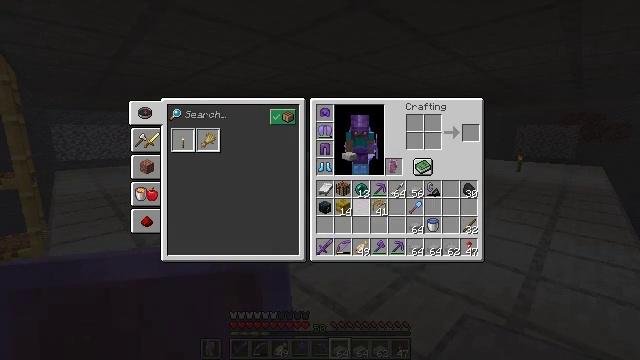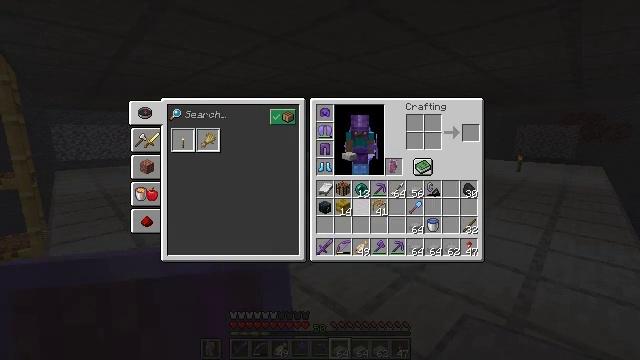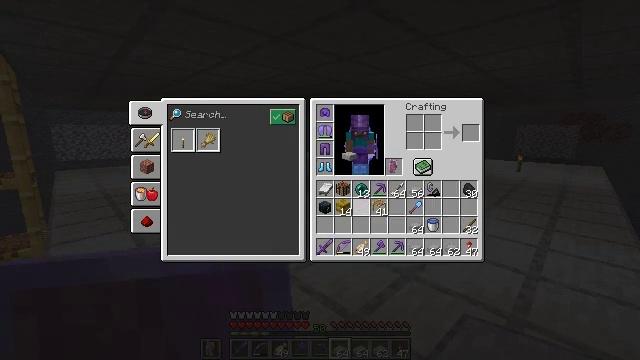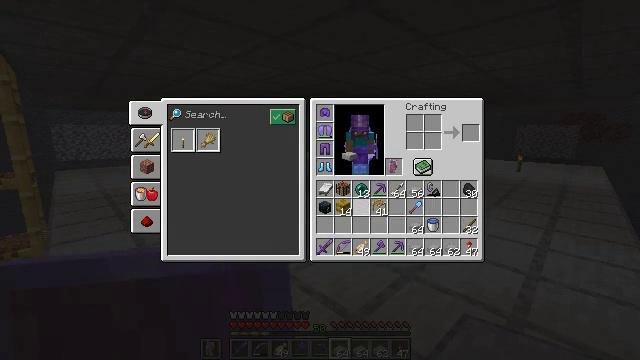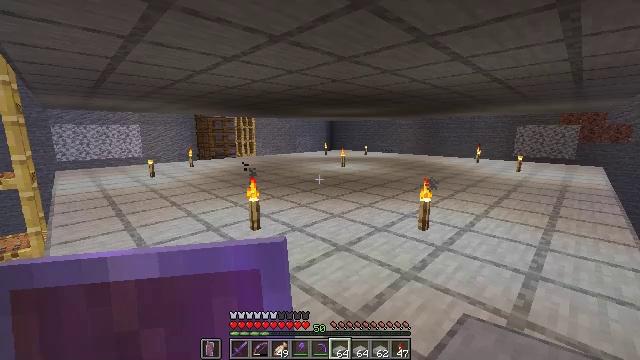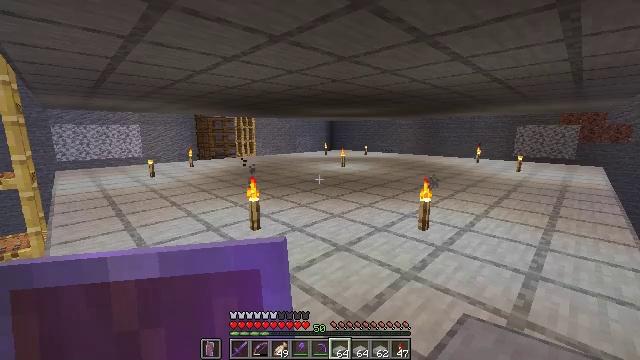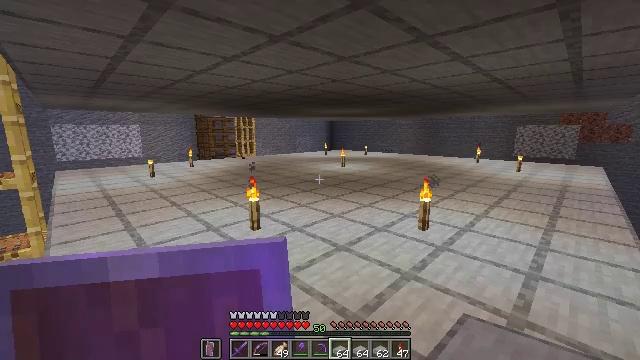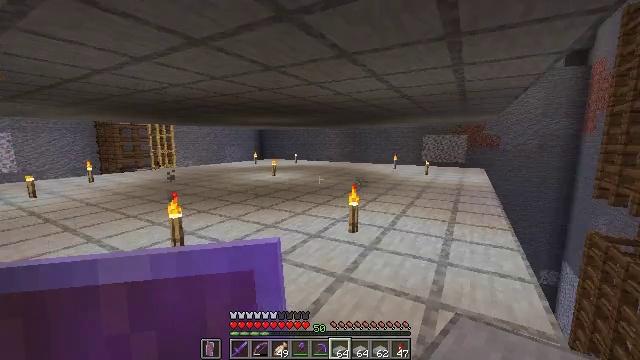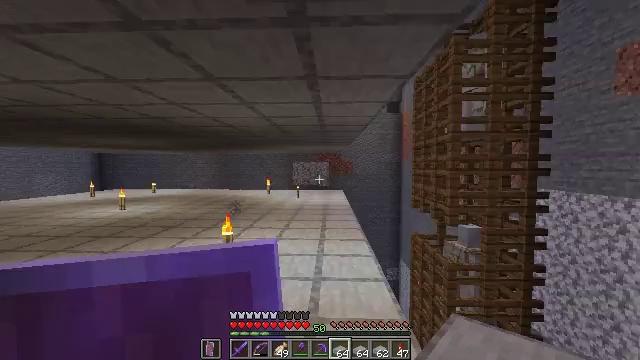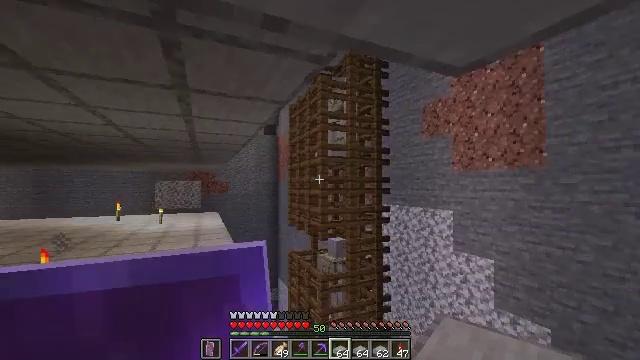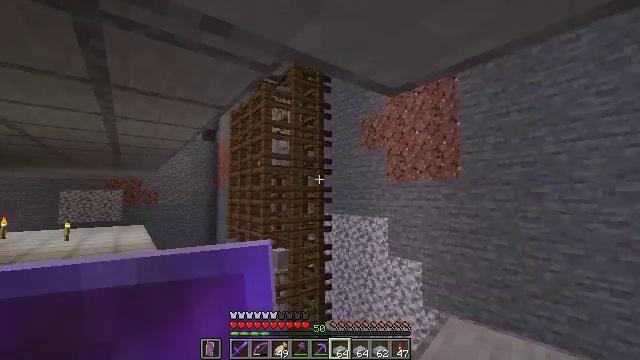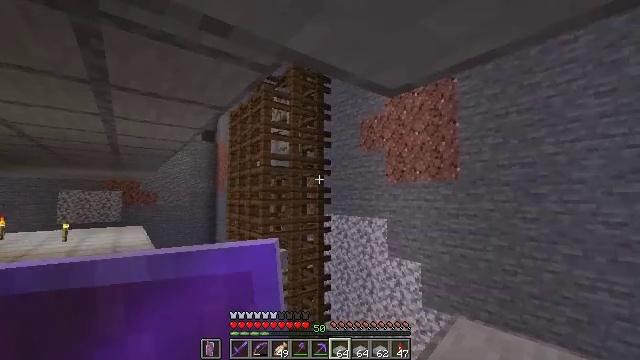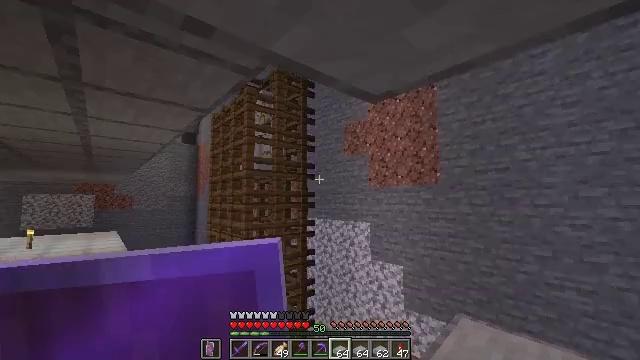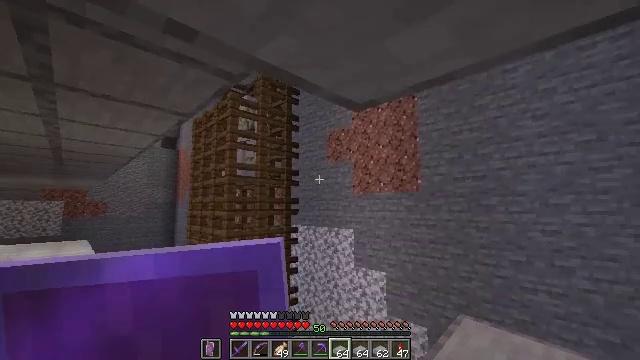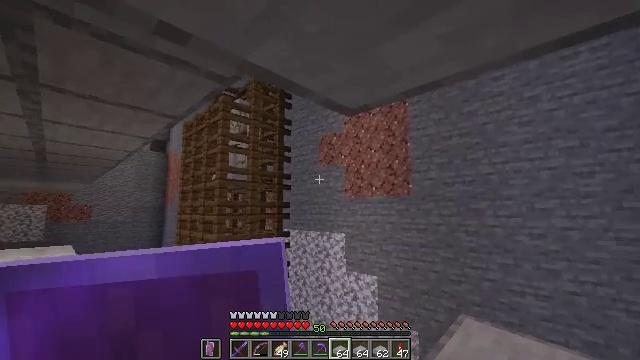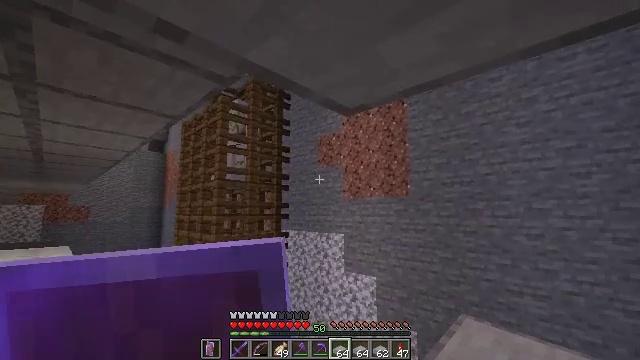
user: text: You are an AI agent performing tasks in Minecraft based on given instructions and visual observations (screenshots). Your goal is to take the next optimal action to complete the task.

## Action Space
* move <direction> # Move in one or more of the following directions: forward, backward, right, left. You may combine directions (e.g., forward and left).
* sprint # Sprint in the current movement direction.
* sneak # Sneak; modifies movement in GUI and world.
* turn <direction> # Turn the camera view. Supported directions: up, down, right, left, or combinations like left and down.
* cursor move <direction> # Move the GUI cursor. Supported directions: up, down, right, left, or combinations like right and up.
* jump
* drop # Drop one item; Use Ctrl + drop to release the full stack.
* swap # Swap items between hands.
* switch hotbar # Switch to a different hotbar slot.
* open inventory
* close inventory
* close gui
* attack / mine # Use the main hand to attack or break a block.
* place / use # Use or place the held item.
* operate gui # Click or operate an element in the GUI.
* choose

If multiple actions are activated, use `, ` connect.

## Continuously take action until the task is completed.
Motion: motion action
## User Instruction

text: Collect smooth stone slab pieces.
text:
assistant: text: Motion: no_op
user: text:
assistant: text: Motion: no_op
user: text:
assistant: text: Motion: no_op
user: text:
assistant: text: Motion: no_op
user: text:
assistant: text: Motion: no_op
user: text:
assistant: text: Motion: no_op
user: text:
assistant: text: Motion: turn right and up
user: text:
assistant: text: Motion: turn right and up
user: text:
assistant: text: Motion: turn right and up
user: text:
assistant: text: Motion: turn right and up
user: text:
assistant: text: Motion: no_op
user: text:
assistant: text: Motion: turn right
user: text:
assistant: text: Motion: turn right and up
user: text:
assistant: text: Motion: sneak, turn right
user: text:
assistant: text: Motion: sneak
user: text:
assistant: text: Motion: sneak
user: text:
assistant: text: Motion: sneak
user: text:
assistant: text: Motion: sneak
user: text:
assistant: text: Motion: sneak, turn right and up
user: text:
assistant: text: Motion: sneak, turn right and up
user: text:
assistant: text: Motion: sneak
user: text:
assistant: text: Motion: move forward, sneak
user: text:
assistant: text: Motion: move forward, sneak
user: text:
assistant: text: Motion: move forward, sneak
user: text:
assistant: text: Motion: sneak, turn right and up
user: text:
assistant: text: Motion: sneak, turn right and up
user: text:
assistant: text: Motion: sneak, turn right and up
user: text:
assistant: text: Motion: move left, sneak, turn right and up
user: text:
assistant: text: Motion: move left, sneak, turn right and up
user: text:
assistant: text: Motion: move left, sneak, turn right and up